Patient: sex M, age 45
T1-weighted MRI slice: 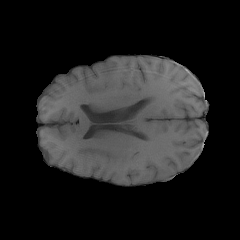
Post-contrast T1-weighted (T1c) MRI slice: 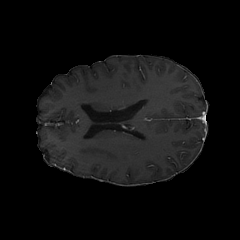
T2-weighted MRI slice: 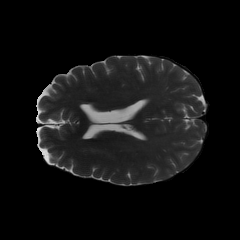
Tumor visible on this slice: no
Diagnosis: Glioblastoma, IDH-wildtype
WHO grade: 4